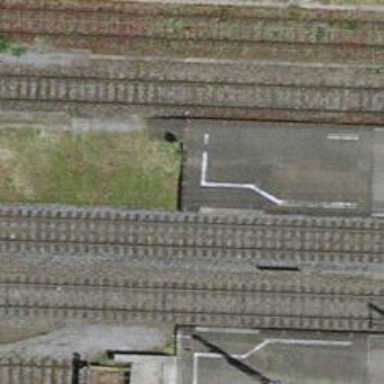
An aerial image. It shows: Platform edge at railway station.